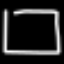
Label: square